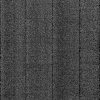
Atmospheric dust classification: dusty